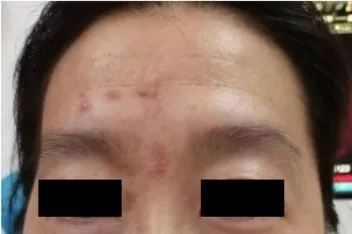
(Case 5) Facial blisters photos. 2 months after the vaccine injection. After receiving an intravenous injection of ganciclovir, the blisters healed gradually with remained scabs on her right forehead (B).
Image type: medical_photograph (skin_photograph)